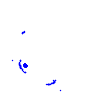
Particle: kaon